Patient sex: F
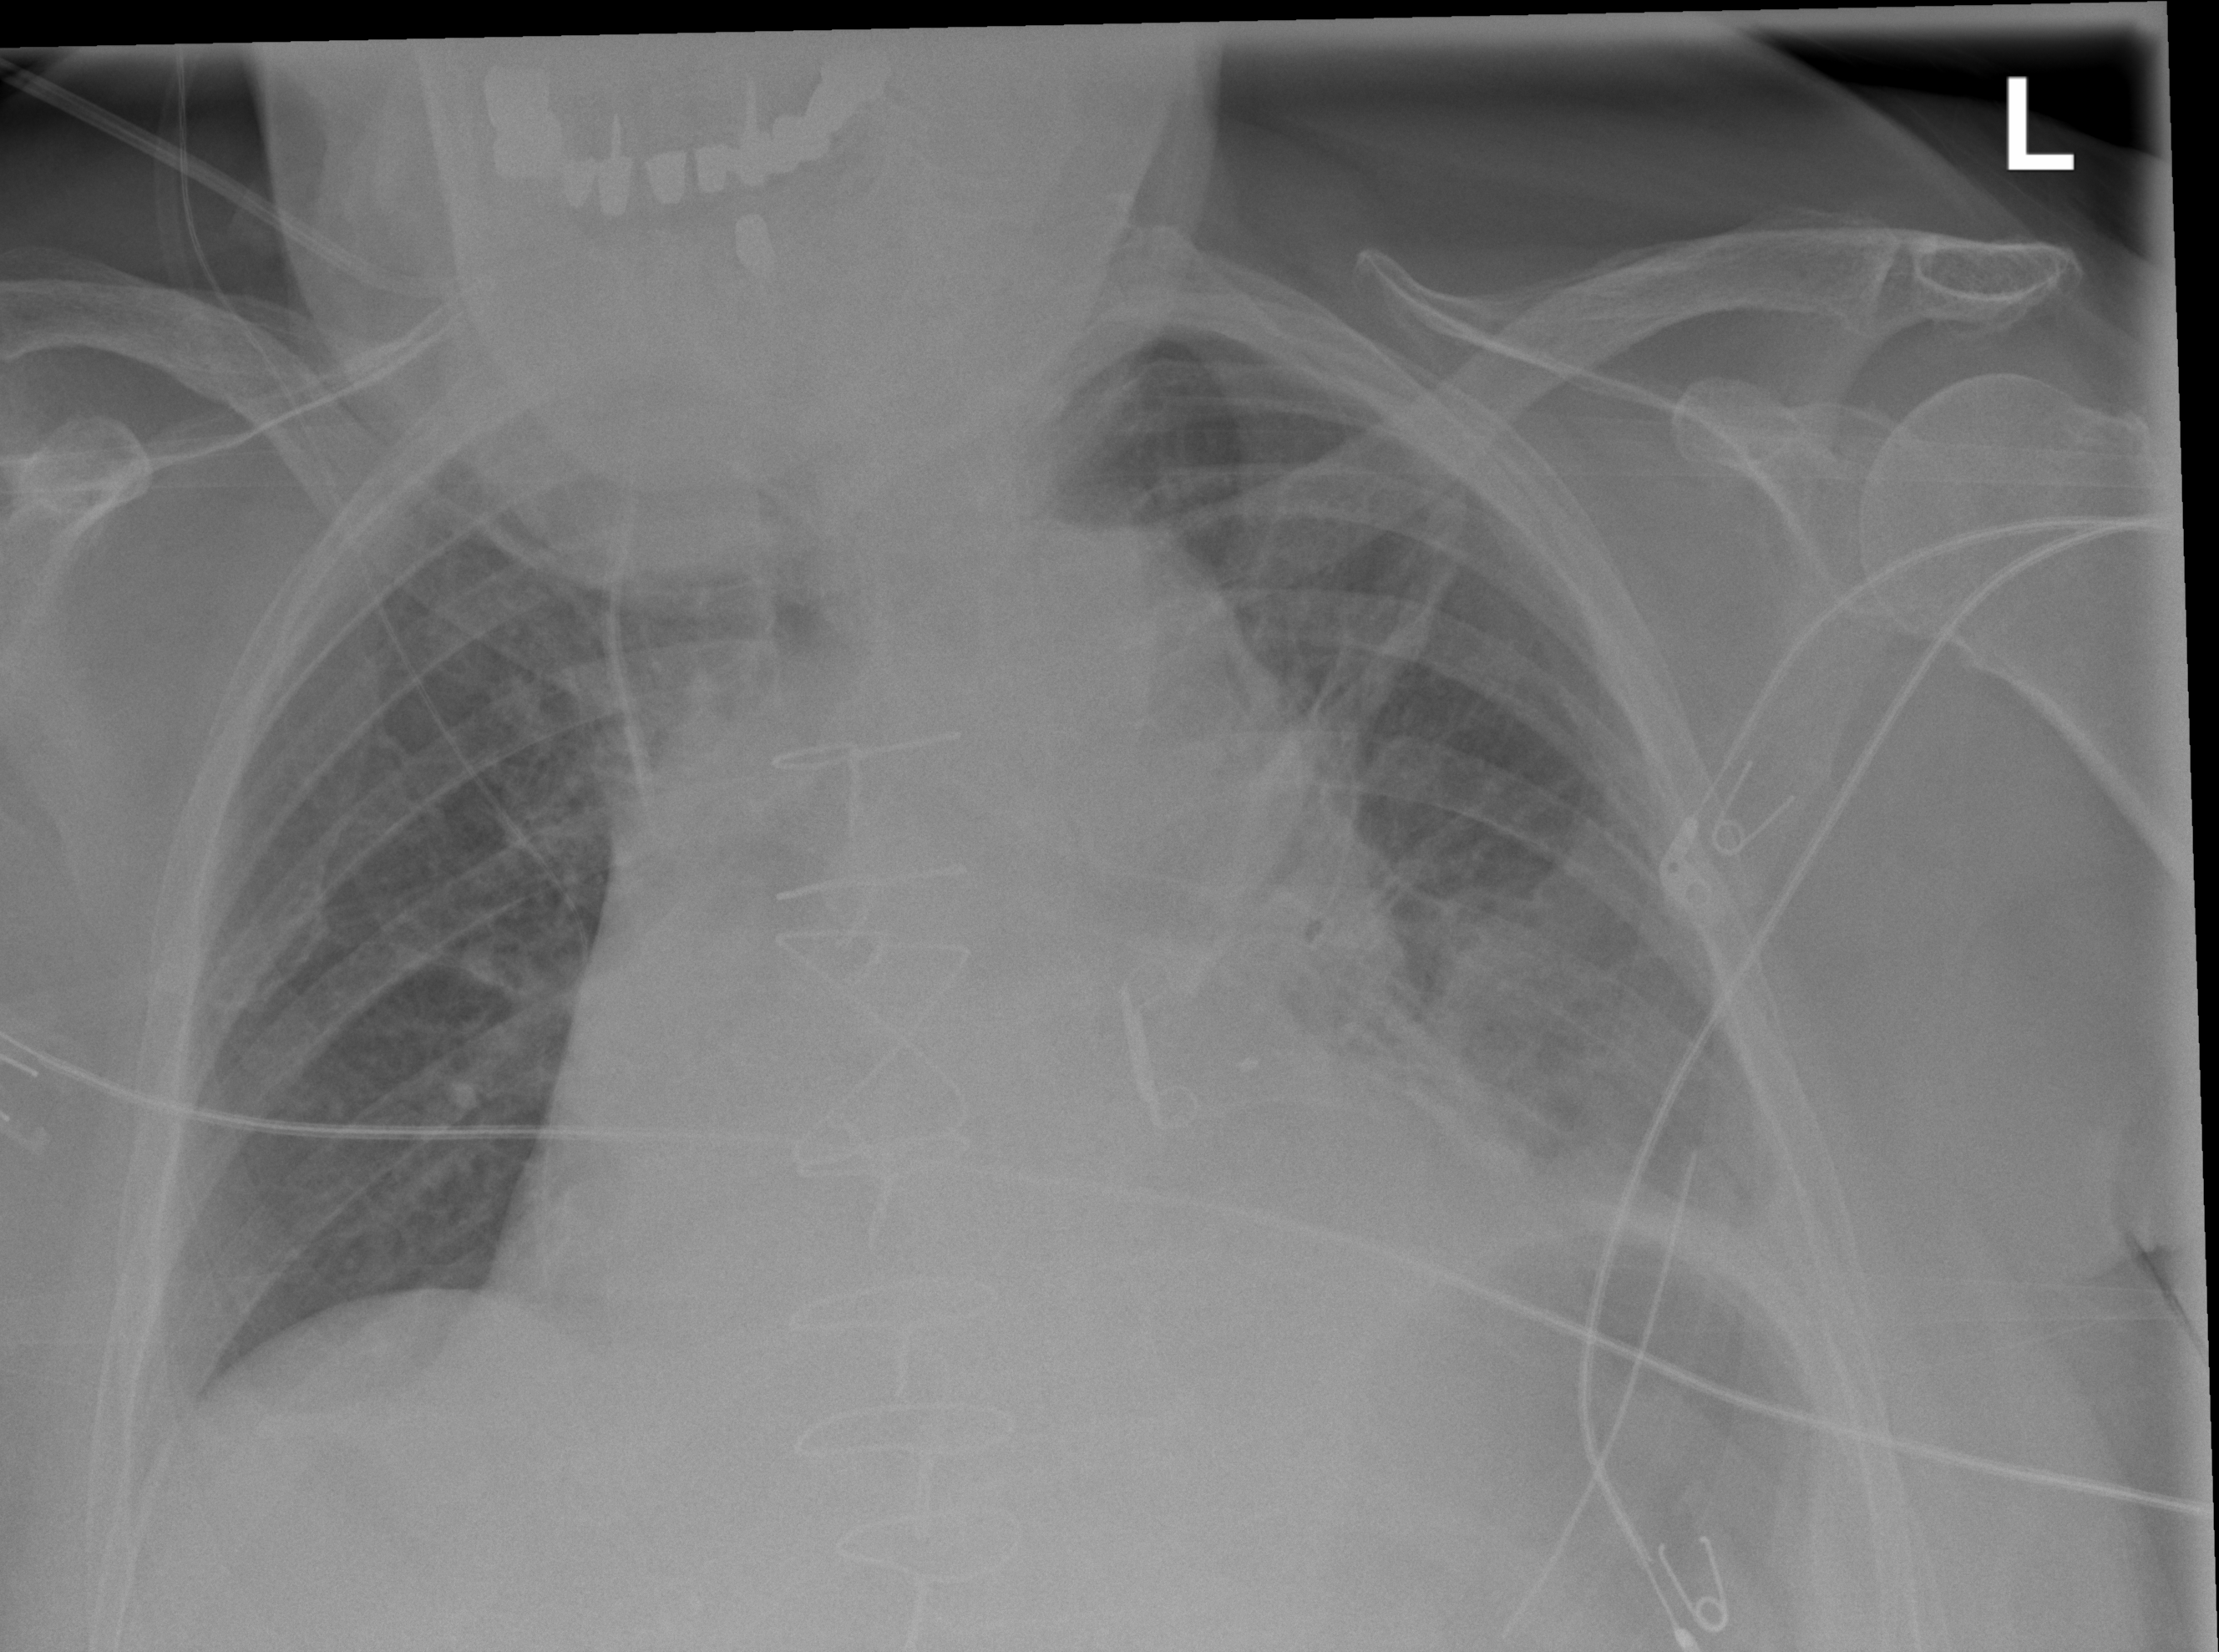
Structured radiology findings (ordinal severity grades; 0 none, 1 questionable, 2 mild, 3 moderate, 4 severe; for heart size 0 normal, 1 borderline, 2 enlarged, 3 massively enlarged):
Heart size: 0
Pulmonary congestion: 2
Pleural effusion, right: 2
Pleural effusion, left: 2
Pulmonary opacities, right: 0
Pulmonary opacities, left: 0
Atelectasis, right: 2
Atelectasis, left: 3